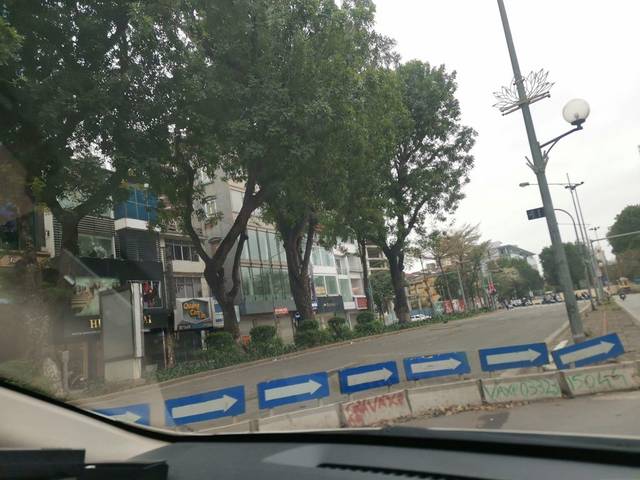
Region: Vietnam
Coordinates: 21.032, 105.823